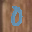
Label: 0